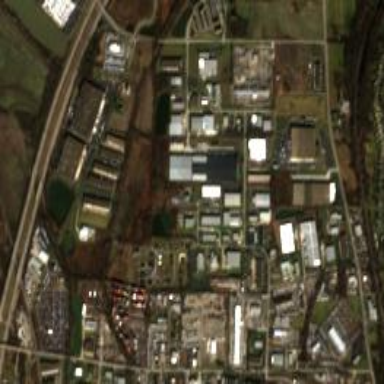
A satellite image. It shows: Industrial area.